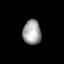
Tissue: prostate
Cell type: B cells
Senescence score: 0.699
Nuclear area (px): 445
Mean DAPI intensity: 159.144